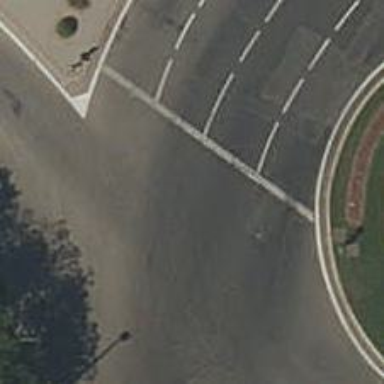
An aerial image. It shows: Road with traffic signals for signaling.